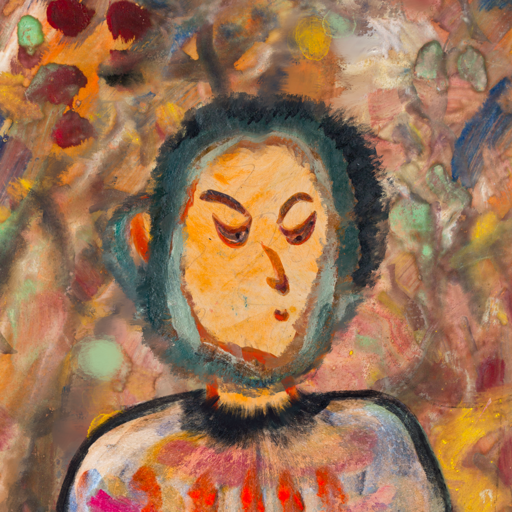
Background: Mother_And_Son_Mother, Head And Neck Side: Experience, Face Side: Hypocrite, Bust: Childish, Hair Side: Boggyland, Head Accessory: Blank, Second Necklace: Blank, Necklace: Blank, Baby: Blank